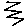
Label: zigzag